Question: How one configure his web site to let users search only on his domain using omnibox?
Example:
- -
I didn't find anyhing in the source code.
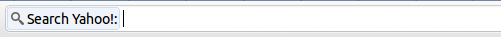
Answer: Yes it's possible.
I did this for my blog.
'''
<link rel="search" type="application/opensearchdescription+xml" title="The Sheng Blog" href="/resources/opensearch.php"/>
'''
opensearch.php looks likes this:
'''
<?xml version="1.0"?>
<OpenSearchDescription xmlns="http://a9.com/-/spec/opensearch/1.1/">
<ShortName>The Sheng Blog (Beta)</ShortName>
<Description>The Sheng Blog Search</Description>
<Developer>Sheng Slogar</Developer>
<LongName>Search the entire Sheng Blog</LongName>
<InputEncoding>UTF-8</InputEncoding>
<OutputEncoding>UTF-8</OutputEncoding>
<Query role="example" searchTerms="code"/>
<SyndicationRight>open</SyndicationRight>
<AdultContent>false</AdultContent>
<Language>en-us</Language>
<Contact>contact@theshengblogg.comule.com</Contact>
<Tags>code posts tutorials ideas playground</Tags>
<Image width="16" height="16" type="image/x-icon">data:/ico;base64,AAABA...(Icon in base64)
<Url type="text/html" template="http://theshengblogg.comule.com/search.php?s={searchTerms}"></Url>
<Url type="application/x-suggestions+json" method="GET" template="http://theshengblogg.comule.com/autocomplete.php?search={searchTerms}&amp;json=true"/>
</OpenSearchDescription>
'''
I learned this from <URL>. The autocomplete part is optional. Return it in JSON format.
For example, if you search "a", return ["a","about","across","all","and"]. (Notice I put your query in the array as item 0.)
My autocomplete only seems to work in Firefox. This might be something with my sub domain.
I also couldn't get it to work in IE or Chrome.